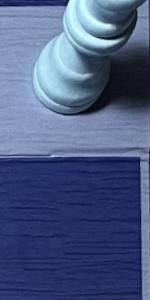
Label: Empty